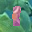
Label: 1